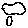
Label: cloud